Question: I'm trying to achieve the following container in CSS3. I tried with 'transform: skewY' but i don't have the desired result. I know that I can achieve it with 3d Transforms, but I have in mind our lovely Internet Explorer. Also I tried to play with pseudo elements but I lost it. Is there any css rule that I can, lets say, increase the height of the top and bottom right corners?
<URL>
Thank you

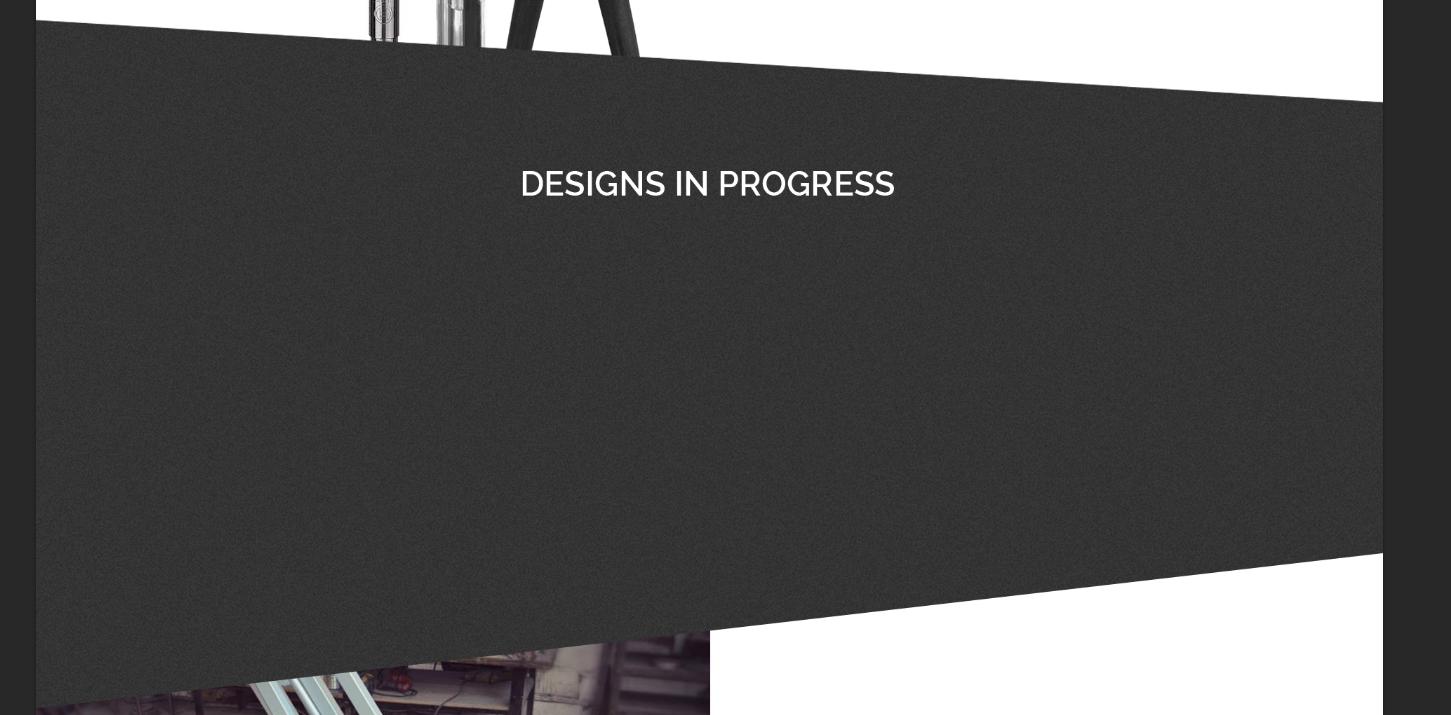
Answer: You could use skewed pseudo elements for this (ensuring the skews are on the pseudos, and not the element itself):
'''
div {
position: relative;
height: 200px;
width: 80vw;
margin: 10vw;
}
div:after {
content: "";
position: absolute;
top: 0;
left: 0;
height: 90%;
width: 100%;
-webkit-transform: skewY(5deg);
-ms-transform: skewY(5deg);
transform: skewY(5deg);
background: gray;
z-index: -1;
}
div:before {
content: "";
position: absolute;
height: 90%;
width: 100%;
left: 0;
bottom: -20%;
background: gray;
-webkit-transform: skewY(-5deg);
-ms-transform: skewY(-5deg);
transform: skewY(-5deg);
z-index: -1;
}
html {
background: url(http://placekitten.com/g/300/300);
}
'''
'''
<div>Content!!</div>
'''